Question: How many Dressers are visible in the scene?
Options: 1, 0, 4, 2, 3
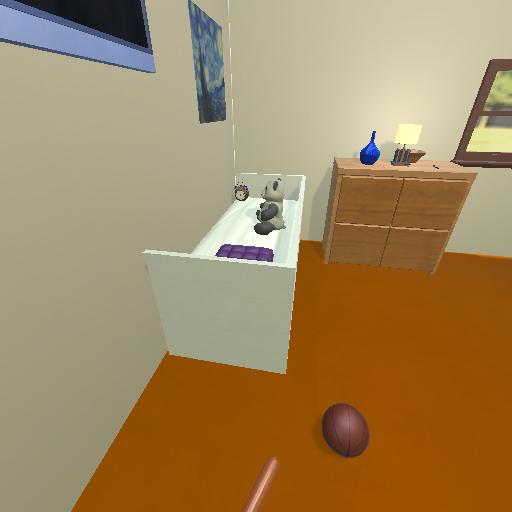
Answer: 1